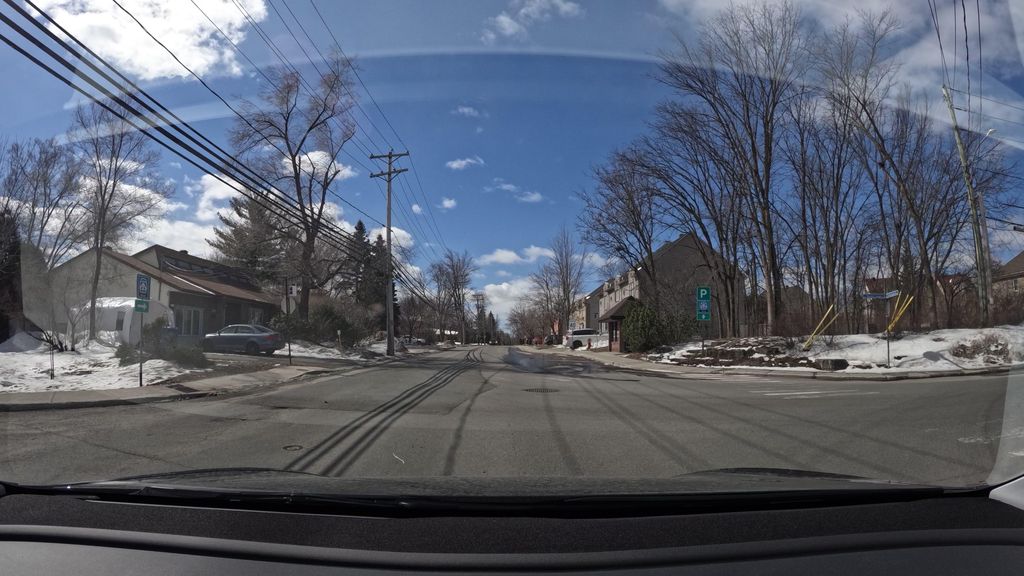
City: montreal